Interaction volume radius: 5 \u00c5
Interaction volume height: 30 \u00c5
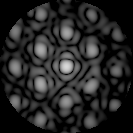
Disorder parameter: 0.3517